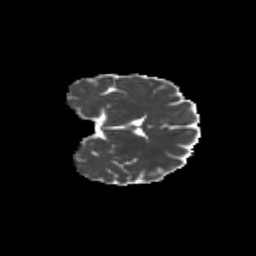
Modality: MD
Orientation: coronal
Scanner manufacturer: siemens
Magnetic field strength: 3 T
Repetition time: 9.2 s
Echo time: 0.084 s